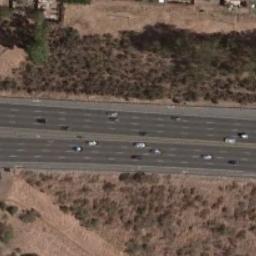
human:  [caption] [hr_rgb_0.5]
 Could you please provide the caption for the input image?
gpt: There is wasteland beside the highway .

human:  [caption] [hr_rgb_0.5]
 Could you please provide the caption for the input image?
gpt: The freeway is surrounded by a large desert with sparse vegetation and many cars on the freeway .

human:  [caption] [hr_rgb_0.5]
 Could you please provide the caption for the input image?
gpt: There are some bushes beside the freeway .

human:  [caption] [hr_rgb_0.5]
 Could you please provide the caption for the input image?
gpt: A straight freeway goes through the wasteland with some yellow chaparrals .

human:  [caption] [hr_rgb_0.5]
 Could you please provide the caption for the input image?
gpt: The freeway goes through the bare land with some cars .